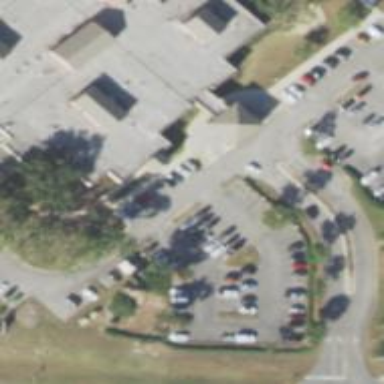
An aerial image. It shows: Parking space is available.